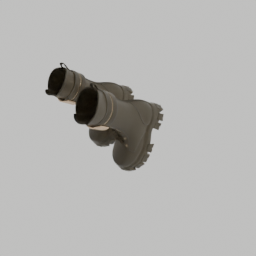
Label: people